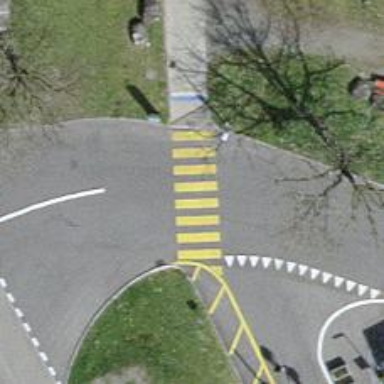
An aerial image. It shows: Marked crossing on the road.